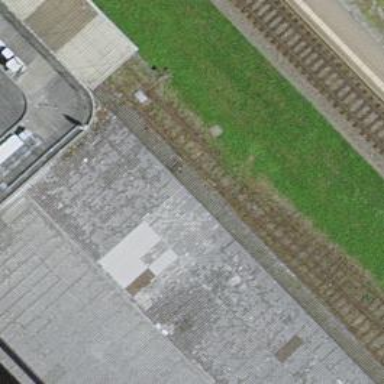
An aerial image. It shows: Railway switch.